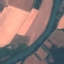
Label: River